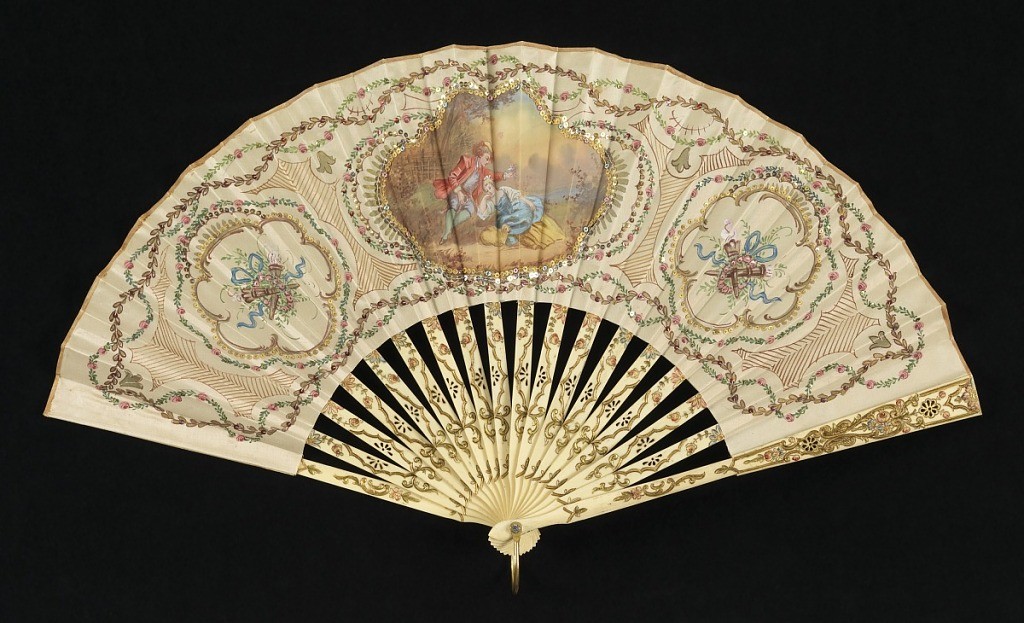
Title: Pleated fan and case
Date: late 19th century
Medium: Painted silk leaf, pierced, gilded and painted ivory sticks, paste jewel and metal bail at rivet
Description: Leaf of painted buff silk. Obverse: three medallions, the central one containing landscape scene; ground decorated with brown and red lines and appliquéd with sequins. Reverse: medallion of ribbon and music trophies. Pierced, gilded and painted ivory sticks. White paste jewel and metal bail at rivet. In box painted in similar manner as fan with wreaths of roses, blue ribbon, trophies and green vine, with light blue lining. Marked in gold, "Creusy 28 Rue Meslay Paris".